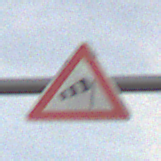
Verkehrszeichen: SeitenwindVonRechts
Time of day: SunriseSunset
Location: Outdoor (Nature)
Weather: PartlyCloudy
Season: NotSpecified
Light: Natural